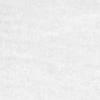
Label: no_change